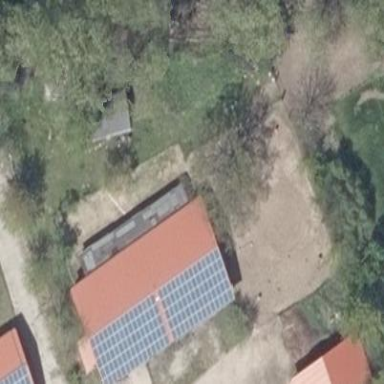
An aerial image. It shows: Simple house.